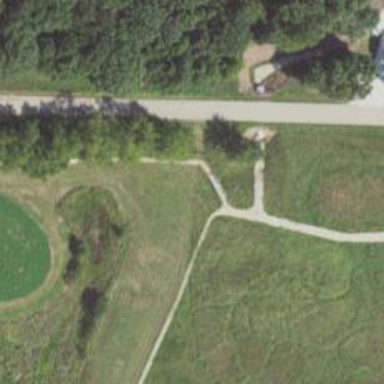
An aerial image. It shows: Pathway for golfing.